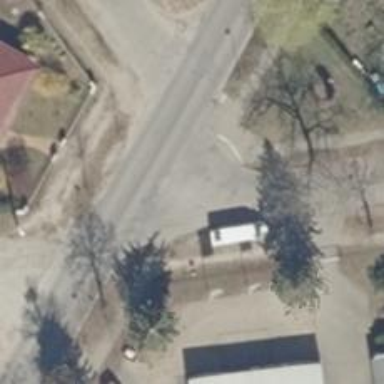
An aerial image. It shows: Unmarked crossing on the road.